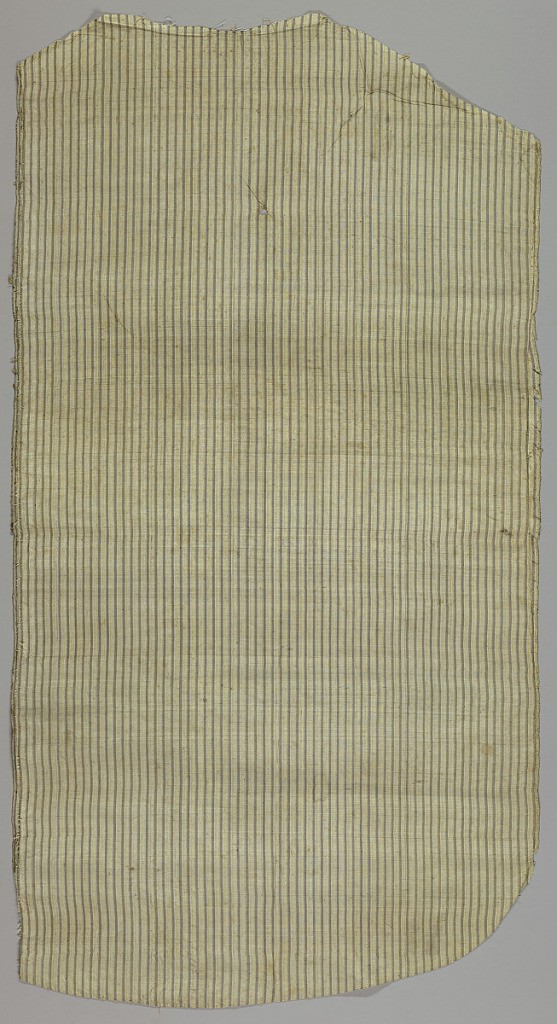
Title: Textile
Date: early 19th century
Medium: silk Technique: plain weave
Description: Striped taffeta from a chasuble lining. White ground with fine stripes of brownish lavender and faded rose with a brownish stripe.